Question: I'm trying to create a progressBar (not a ) using java only.
I can't make it work, all I get is:

Here is my code:
'''
b4 = new Button(this);
t4 = new ProgressBar(this);
b4.setId(4);
b4.setText(SensorData.sensorName[4]);
b4.setTypeface(null, 1);
b4.setTextSize(15);
b4.setGravity(Gravity.LEFT);
b4.setTextColor(R.color.black);
b4.setCompoundDrawablesWithIntrinsicBounds(0, 0, R.drawable.icon, 0); // down
// t4.setId(4);
t4.setPadding(20, 10, 10, 10);
t4.setIndeterminate(false);
t4.setProgress(0);
t4.setScrollBarStyle(ProgressBar.SCROLLBARS_OUTSIDE_INSET);
t4.setMax(100);
t4.setVisibility(t4.VISIBLE);
sensorsView.addView(b4, new TableLayout.LayoutParams(LayoutParams.WRAP_CONTENT, LayoutParams.WRAP_CONTENT));
sensorsView.addView(t4, new TableLayout.LayoutParams(LayoutParams.WRAP_CONTENT, LayoutParams.WRAP_CONTENT));
b4.setOnClickListener(this);
'''
What I want is an horizontal progressBar, do you know how can I do that?
Thanks.
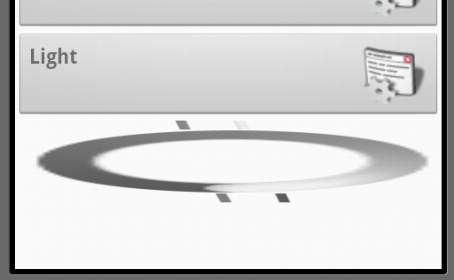
Answer: Change this:
'''
t4 = new ProgressBar(this);
'''
to this:
'''
t4 = new ProgressBar(this, null, android.R.attr.progressBarStyleHorizontal);
'''